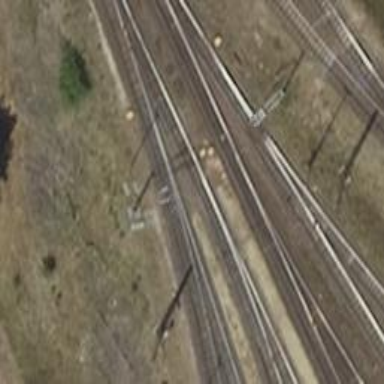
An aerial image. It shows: Railway switch.